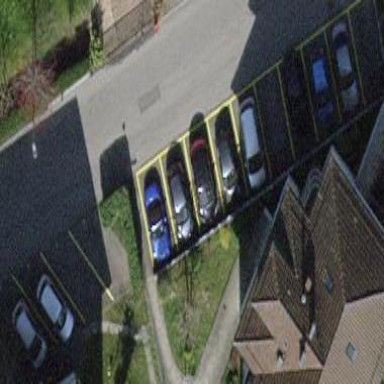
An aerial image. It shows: Street side parking area.